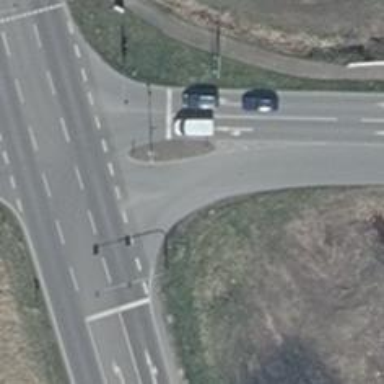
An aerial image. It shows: Tertiary_link road with asphalt surface.